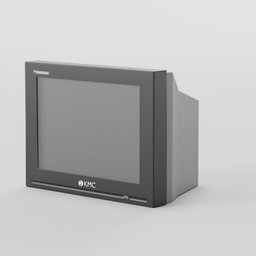
Label: electronics